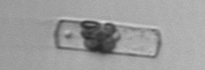
Label: Guinardia_delicatula